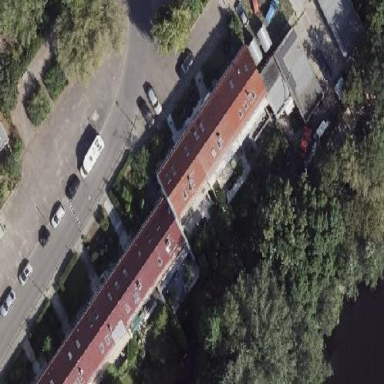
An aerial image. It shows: Terrace building.